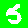
Digit: 5